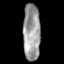
Tissue: skin
Cell type: T cells
Senescence score: 0.2734
Nuclear area (px): 958
Mean DAPI intensity: 155.396